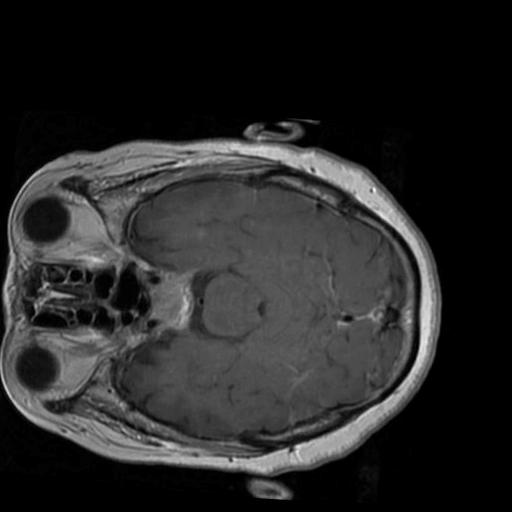
Label: brain_tumor